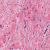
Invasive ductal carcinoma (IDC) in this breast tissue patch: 0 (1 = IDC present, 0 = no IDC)